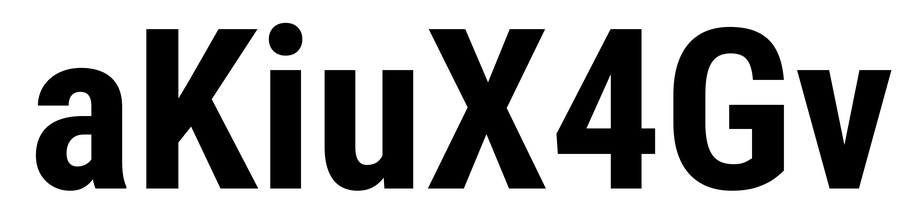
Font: Roboto_Condensed_Bold